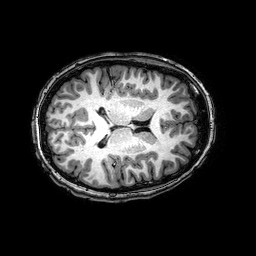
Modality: T1w
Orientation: axial